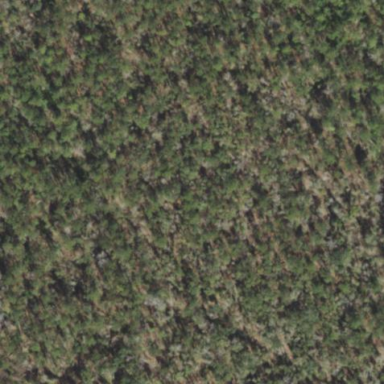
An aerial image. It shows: Mixed woodland with various types of leaves.